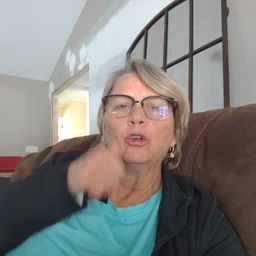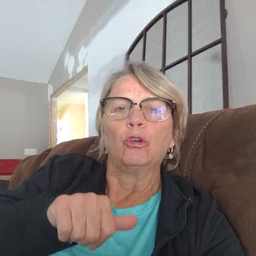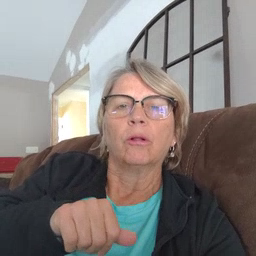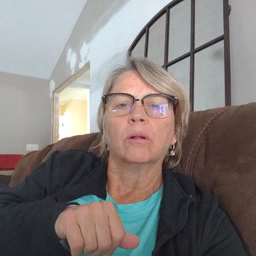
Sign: girl